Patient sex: M
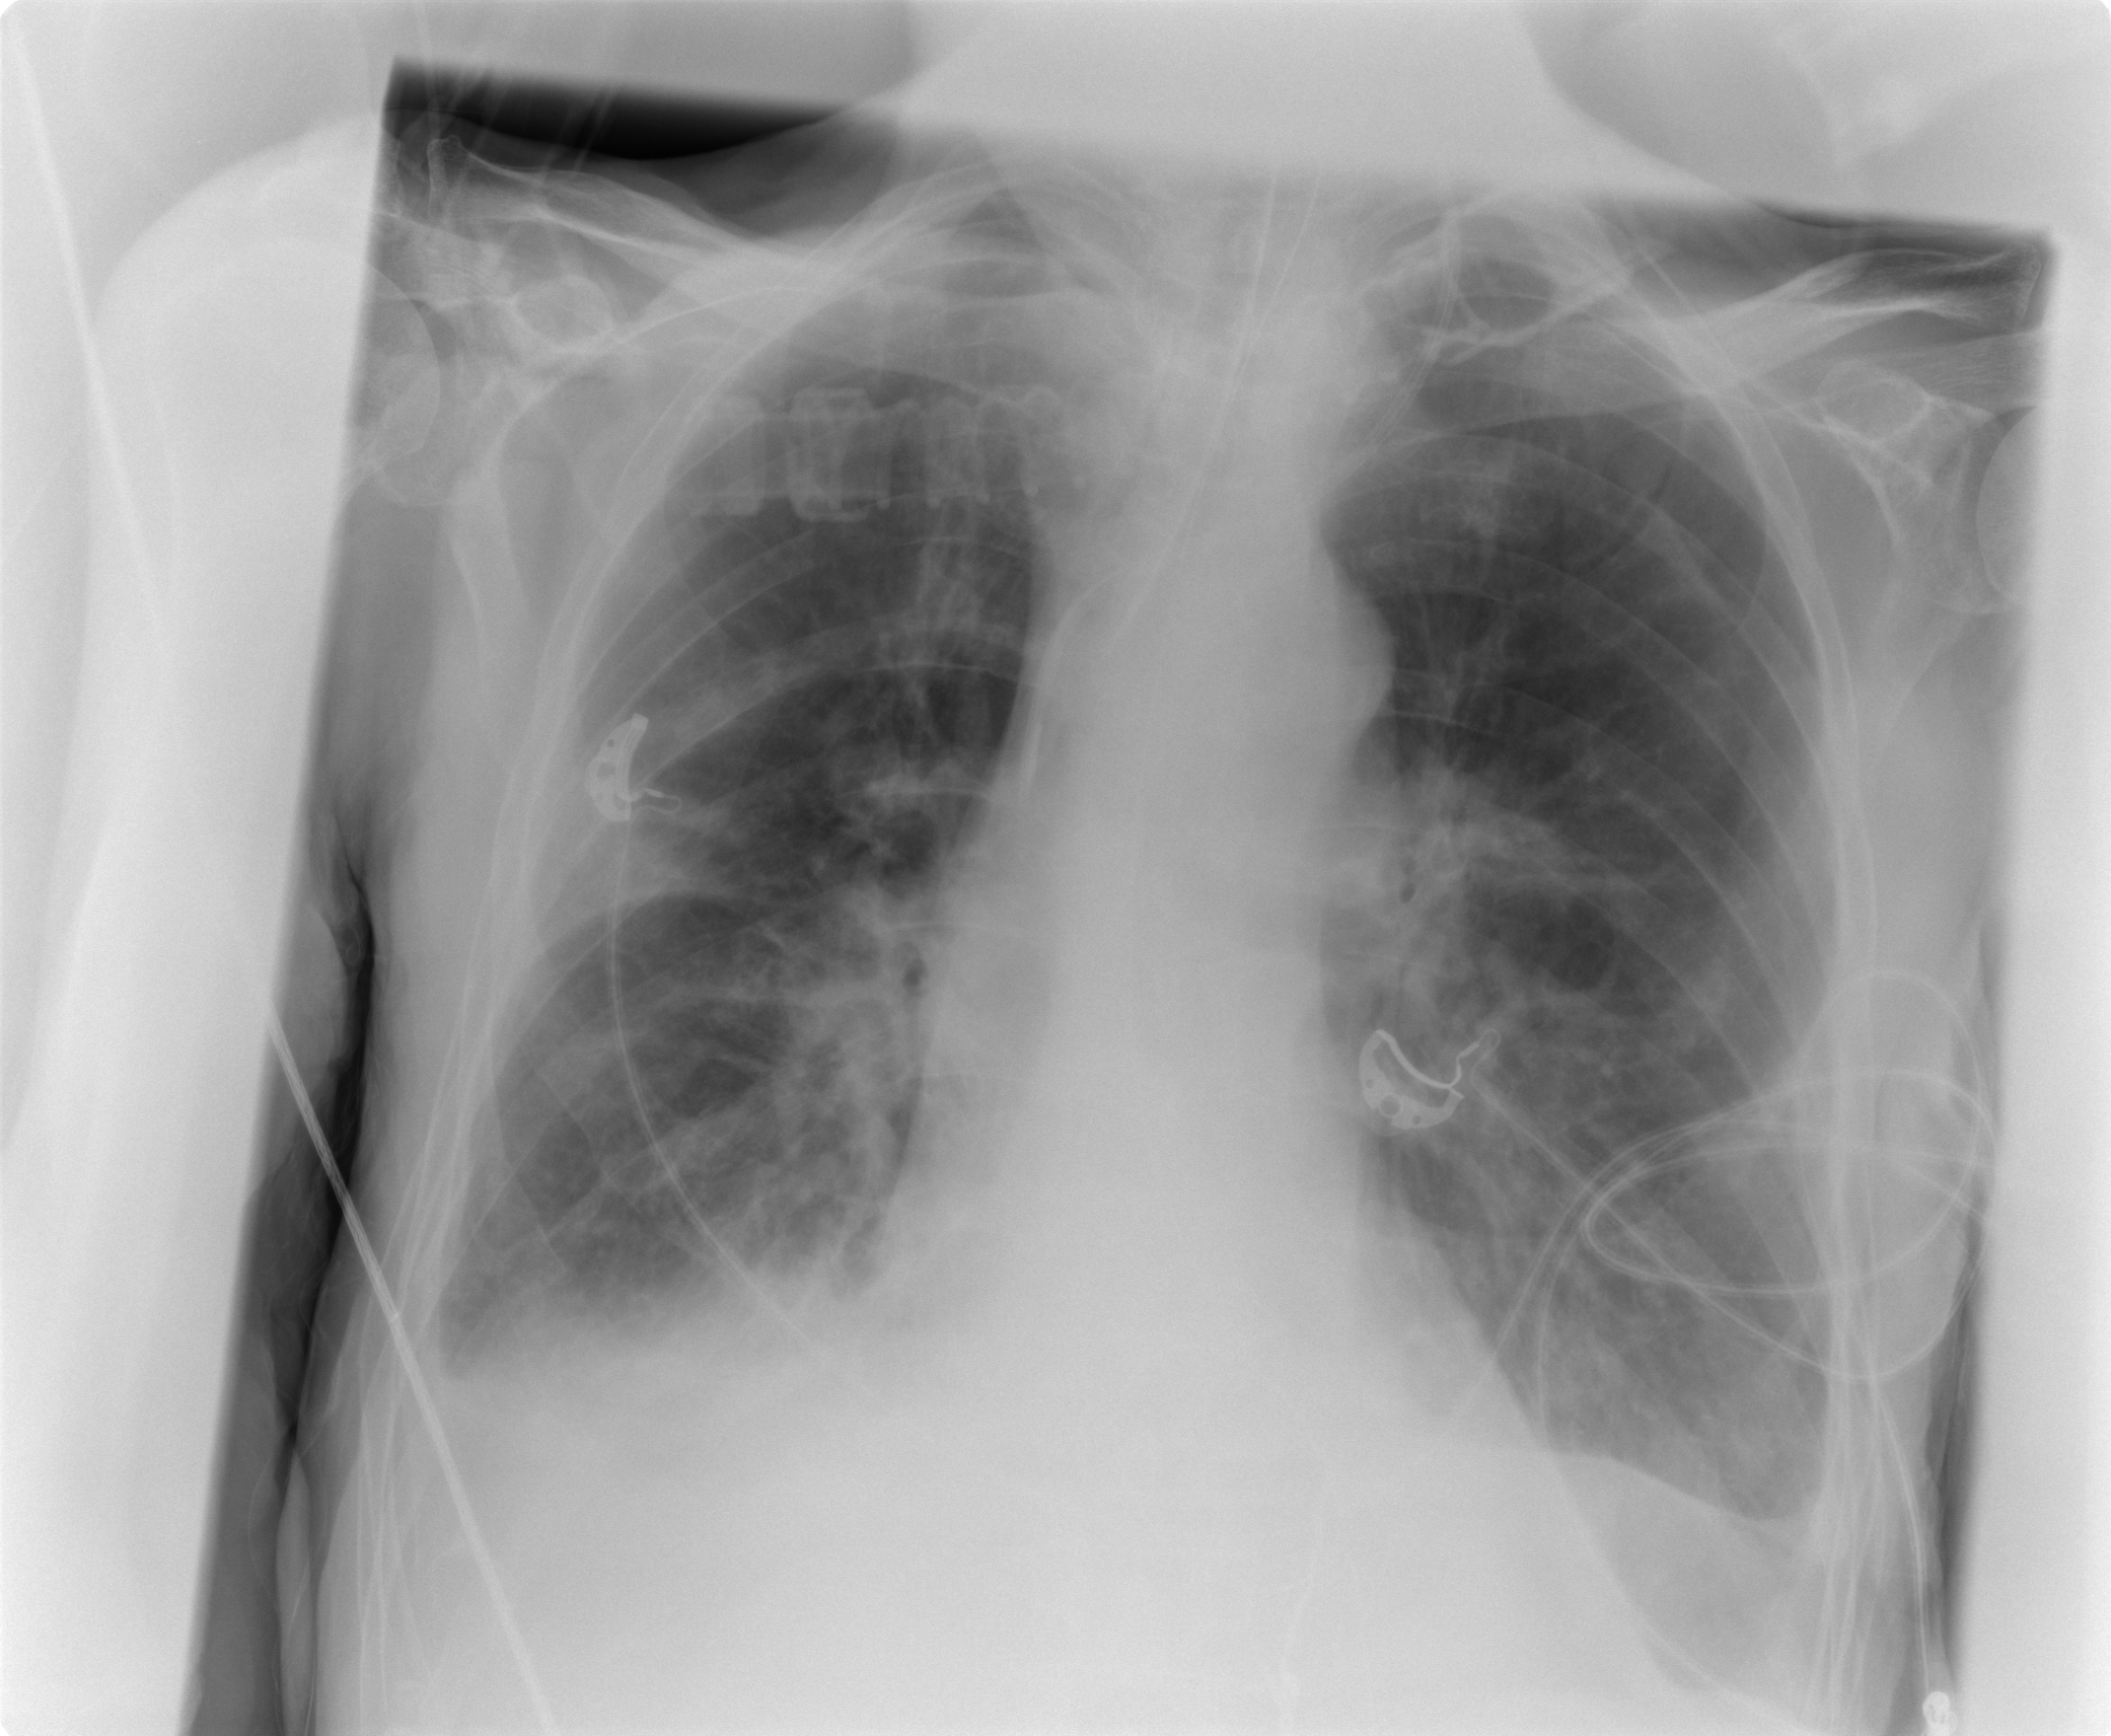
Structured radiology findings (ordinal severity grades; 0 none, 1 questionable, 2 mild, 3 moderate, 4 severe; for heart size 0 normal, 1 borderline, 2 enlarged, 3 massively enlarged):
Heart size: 0
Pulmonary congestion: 2
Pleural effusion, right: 2
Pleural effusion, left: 2
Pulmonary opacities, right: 3
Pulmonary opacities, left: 3
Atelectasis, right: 2
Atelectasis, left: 2